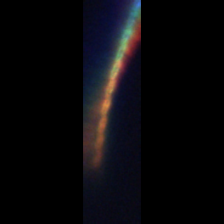
Taxon: Psuedo-nitzschia
Group: Diatoms